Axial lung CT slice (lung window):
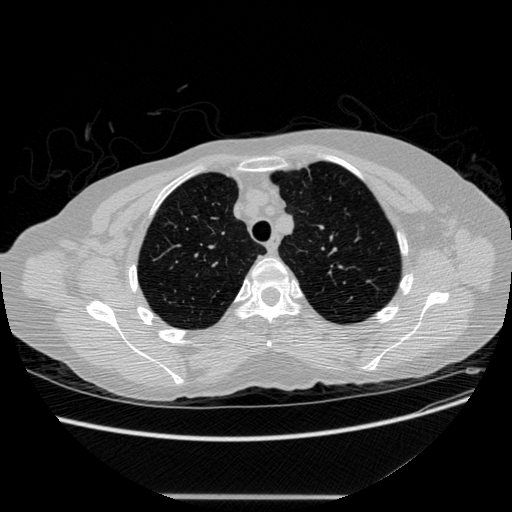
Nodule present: no